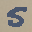
Label: 5